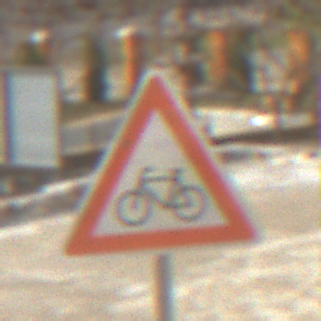
Verkehrszeichen: RadverkehrRechts
Umgebung: Outdoor, Urban
Tageszeit: MorningAfternoon
Wetter: PartlyCloudy
Licht: Natural
Jahreszeit: NotSpecified
Kontrast: HighContrast